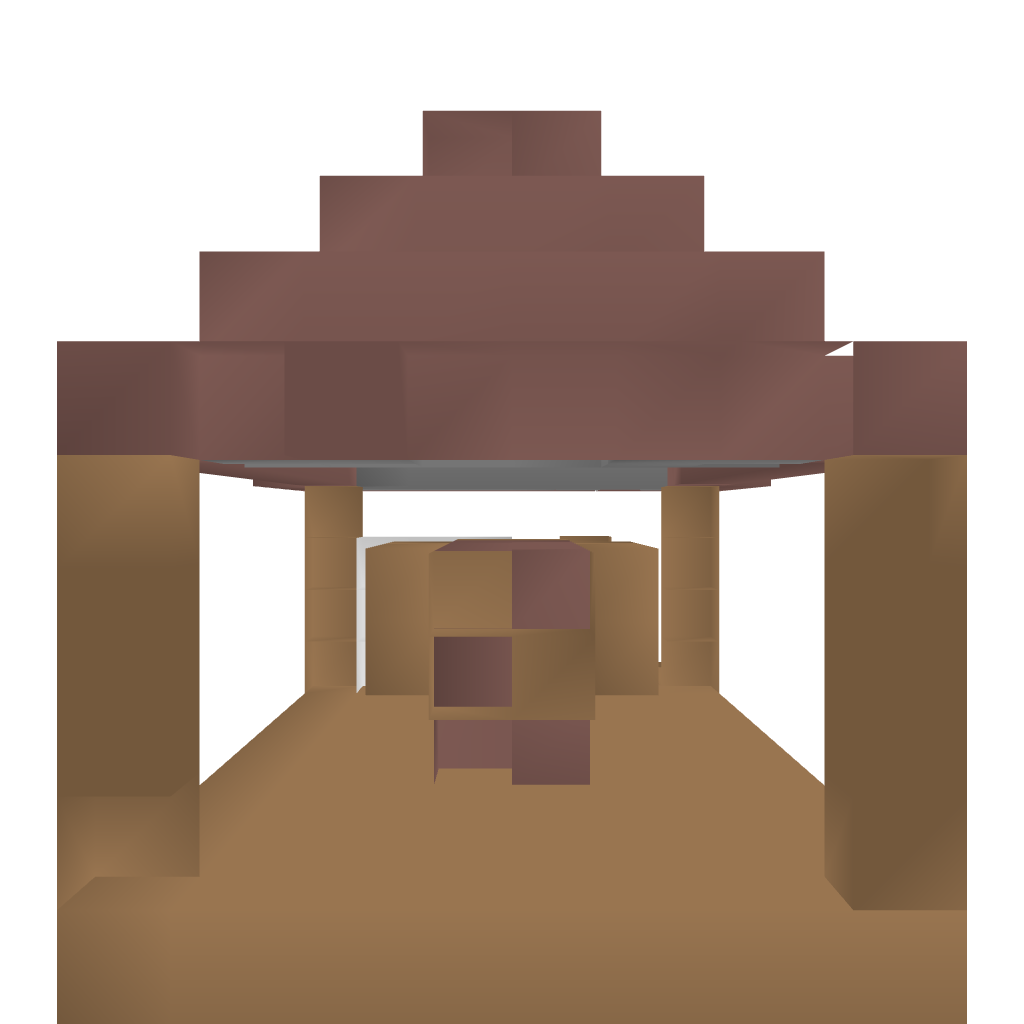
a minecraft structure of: Small Shop with Redstone Lighting good quality